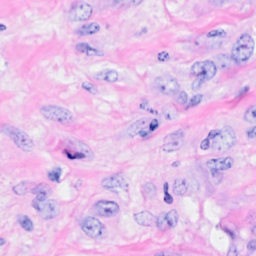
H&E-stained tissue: Breast